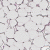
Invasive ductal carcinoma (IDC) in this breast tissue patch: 0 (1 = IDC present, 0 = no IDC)